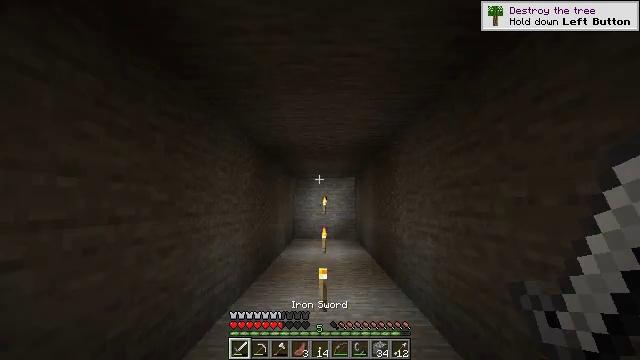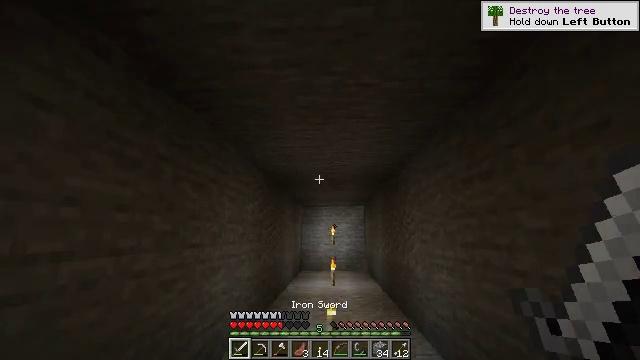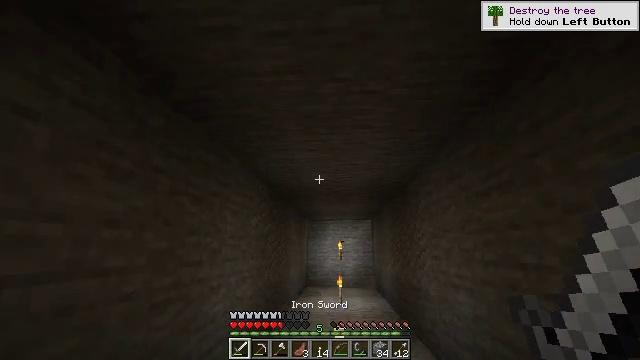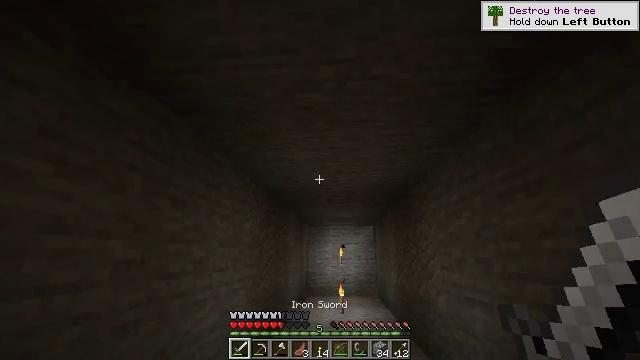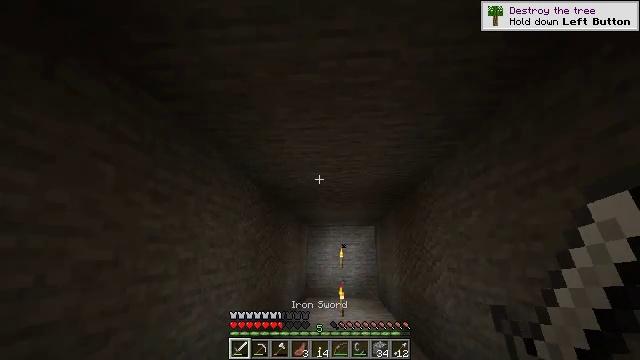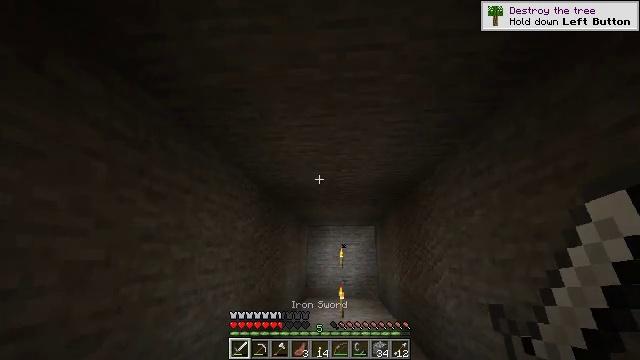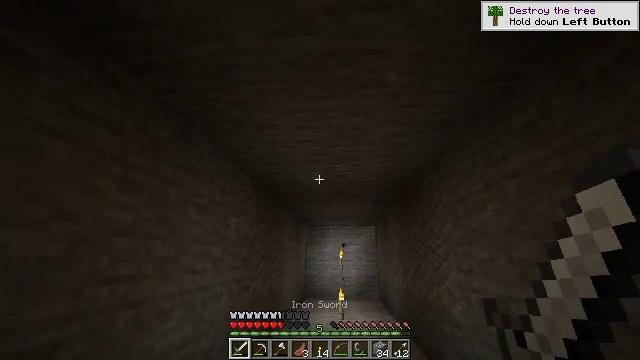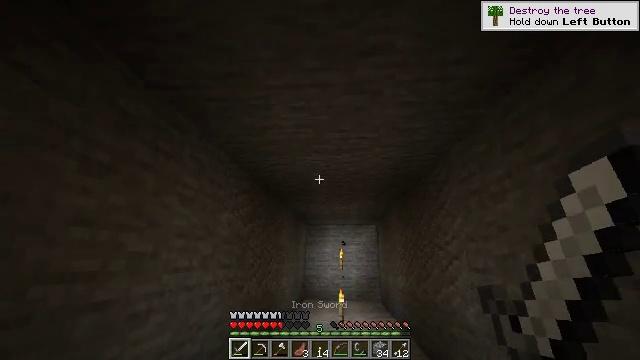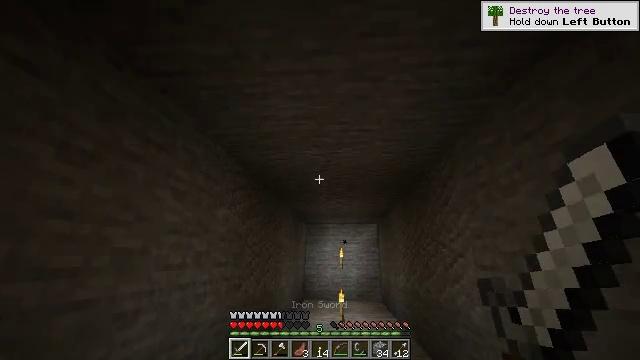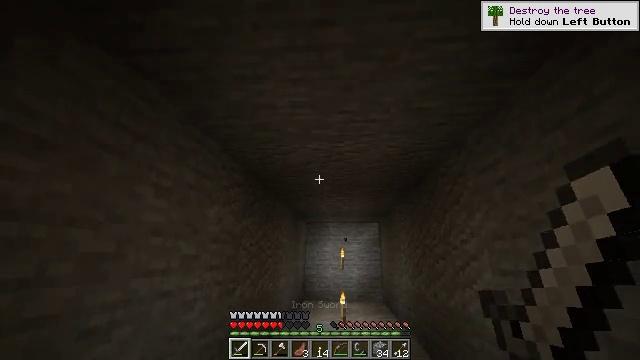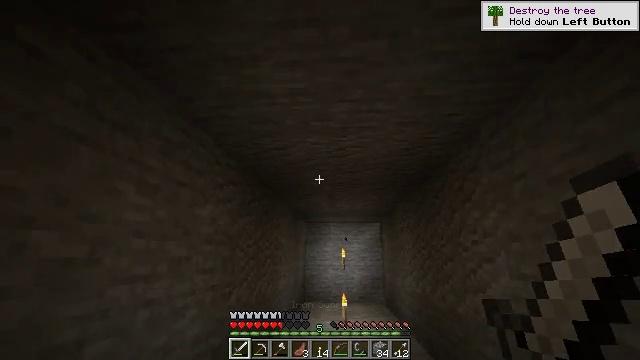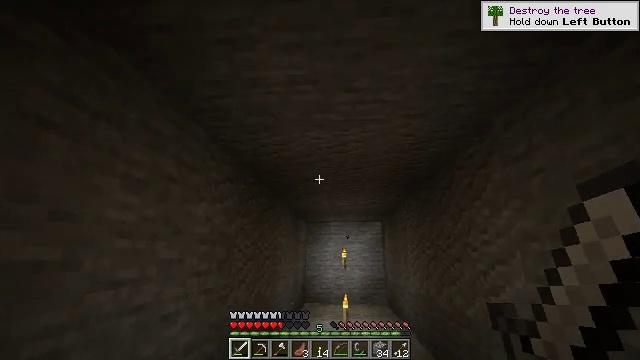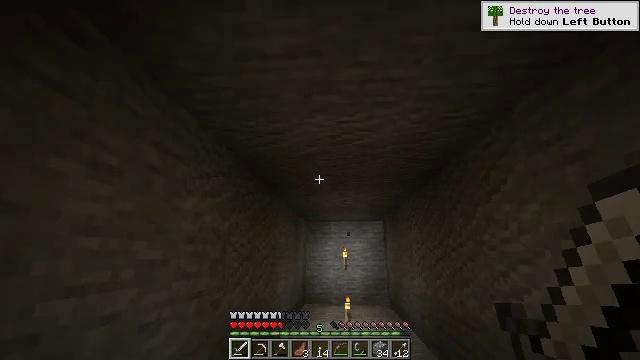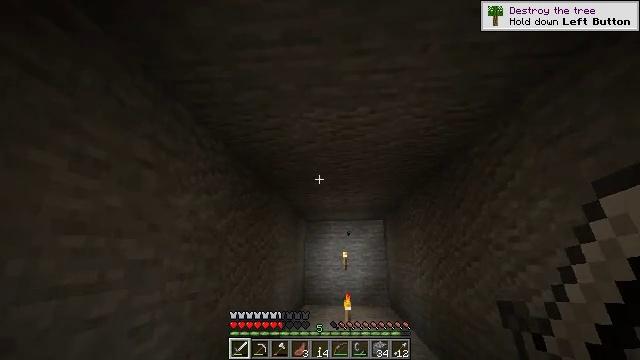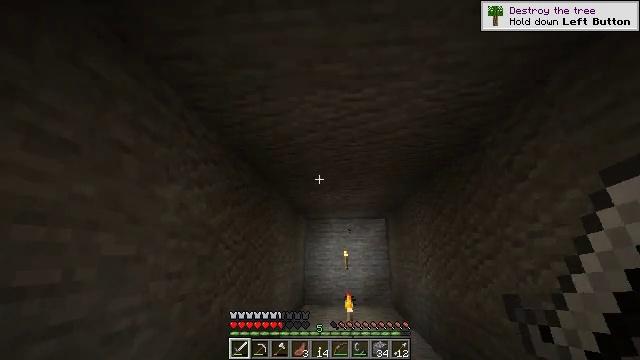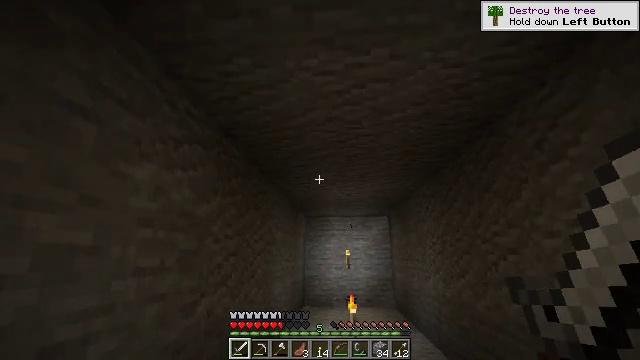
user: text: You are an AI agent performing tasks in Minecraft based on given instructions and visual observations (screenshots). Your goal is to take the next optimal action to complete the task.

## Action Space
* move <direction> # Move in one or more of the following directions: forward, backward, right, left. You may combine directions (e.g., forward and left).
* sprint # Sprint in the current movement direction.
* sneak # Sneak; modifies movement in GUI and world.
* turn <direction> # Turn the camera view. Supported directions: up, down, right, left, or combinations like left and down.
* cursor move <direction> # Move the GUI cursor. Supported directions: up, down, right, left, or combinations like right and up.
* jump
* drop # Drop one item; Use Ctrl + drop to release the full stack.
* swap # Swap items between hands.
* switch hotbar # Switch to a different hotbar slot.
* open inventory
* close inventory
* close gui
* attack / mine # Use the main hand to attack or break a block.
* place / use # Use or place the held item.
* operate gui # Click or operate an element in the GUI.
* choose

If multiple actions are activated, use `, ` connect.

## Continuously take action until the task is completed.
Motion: motion action
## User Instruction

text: Break the wall torch for relocation.
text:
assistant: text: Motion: move forward, turn left and up
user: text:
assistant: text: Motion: move forward, turn left and up
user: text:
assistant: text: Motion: move forward, turn up
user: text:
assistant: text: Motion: move forward
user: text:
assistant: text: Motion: move forward
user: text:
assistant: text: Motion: move forward
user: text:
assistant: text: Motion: move forward
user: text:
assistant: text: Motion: move forward
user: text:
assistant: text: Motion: move forward
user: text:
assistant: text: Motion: move forward
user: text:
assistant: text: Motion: move forward
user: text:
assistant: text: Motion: move forward
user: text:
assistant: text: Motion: move forward
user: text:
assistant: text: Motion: move forward
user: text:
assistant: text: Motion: move forward
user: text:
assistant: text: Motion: move forward, turn right
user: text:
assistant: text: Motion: move forward
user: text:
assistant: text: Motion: move forward, turn down
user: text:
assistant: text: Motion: move forward, turn down
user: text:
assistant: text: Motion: move forward, turn down
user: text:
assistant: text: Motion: move forward, turn right and down
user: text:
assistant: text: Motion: move forward, turn right and down
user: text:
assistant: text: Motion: move forward
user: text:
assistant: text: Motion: move forward
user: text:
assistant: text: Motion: move forward, turn down
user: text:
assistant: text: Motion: move forward
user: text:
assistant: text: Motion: move forward
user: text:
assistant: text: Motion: move forward
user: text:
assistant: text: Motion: move forward, turn down
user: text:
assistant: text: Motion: move forward, turn left and down